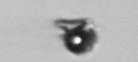
Label: bead